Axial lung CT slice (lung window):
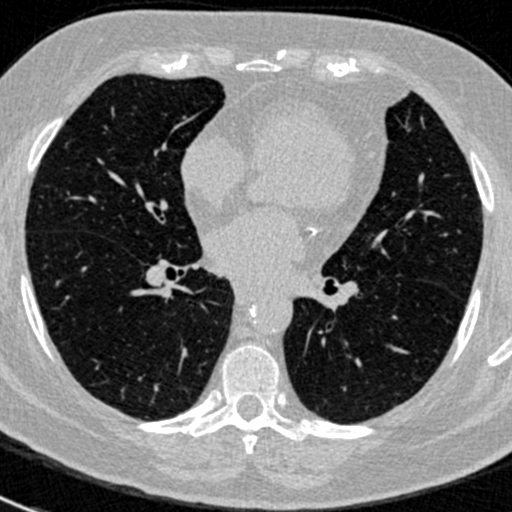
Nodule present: no